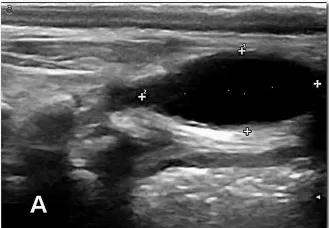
In dog 2, an extracanalar, well-defined subfascial cystic structure caudal to the spine, likely consisting of meningocele, is displayed between calipers by the ultrasonographic sagittal study. At 3 months of age, and ,later confirmed by MRI [sagittal T2 image.
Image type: radiology (ultrasound)